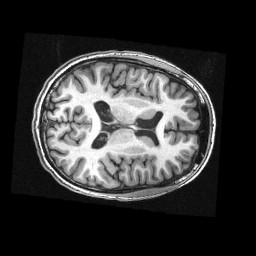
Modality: T1w
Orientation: axial
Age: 13
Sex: male
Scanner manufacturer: siemens
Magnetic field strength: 3 T
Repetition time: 2.3 s
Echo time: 0.00336 s